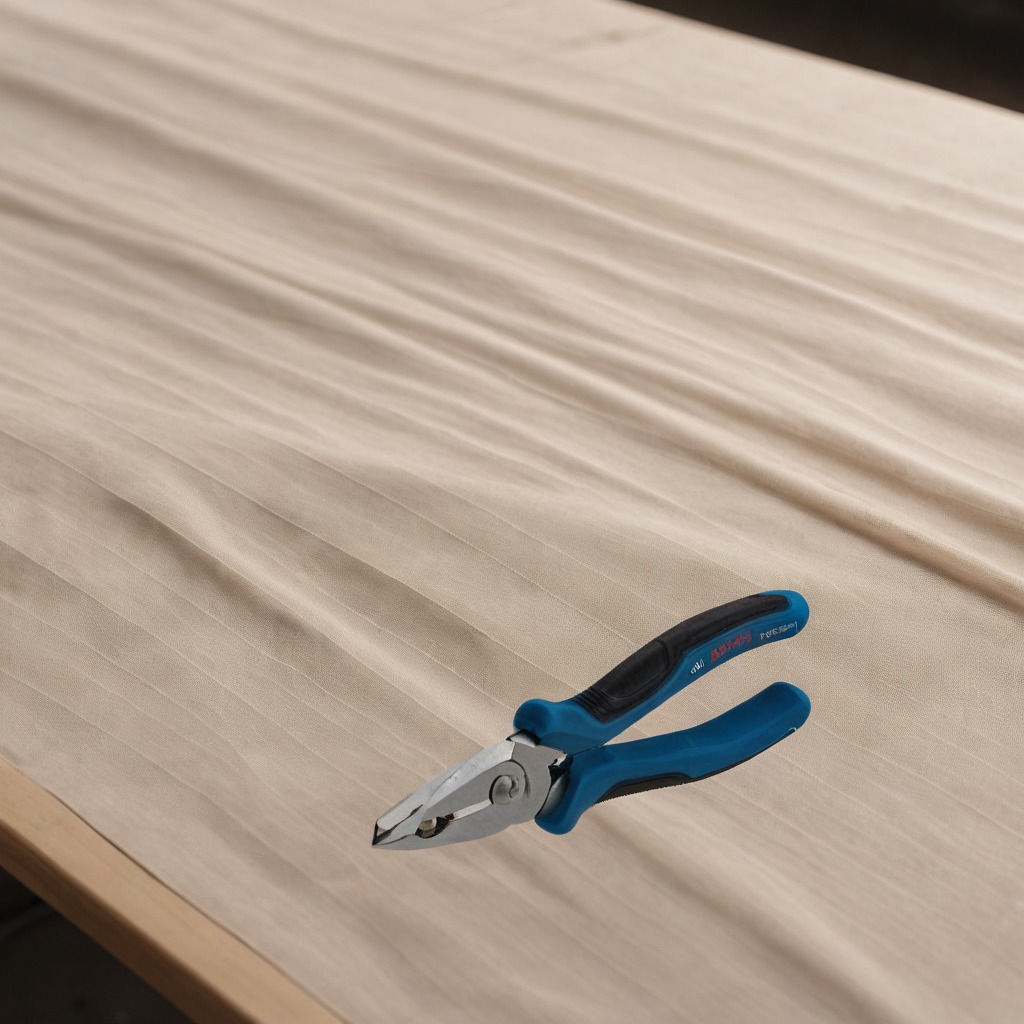
A plier is lying on the wooden table.